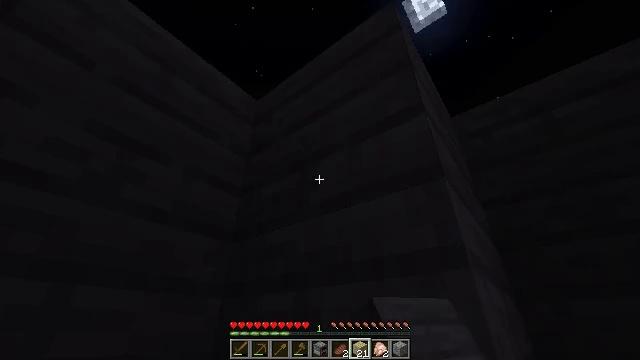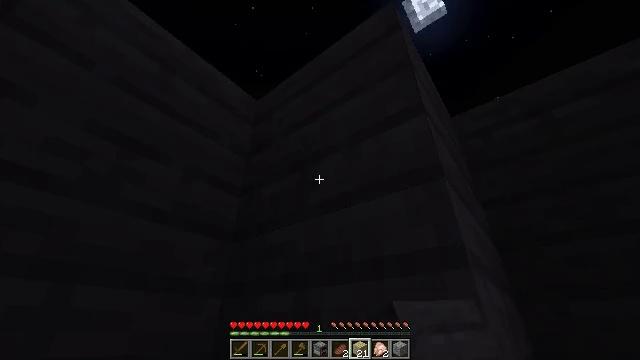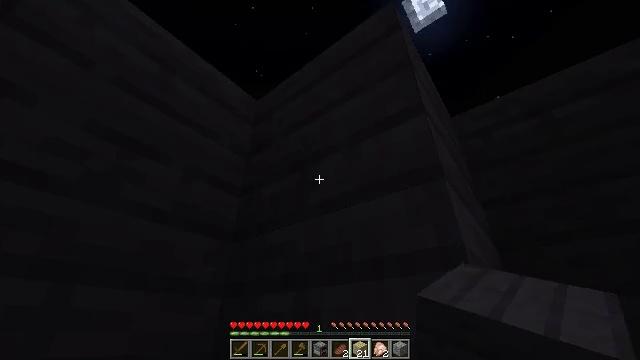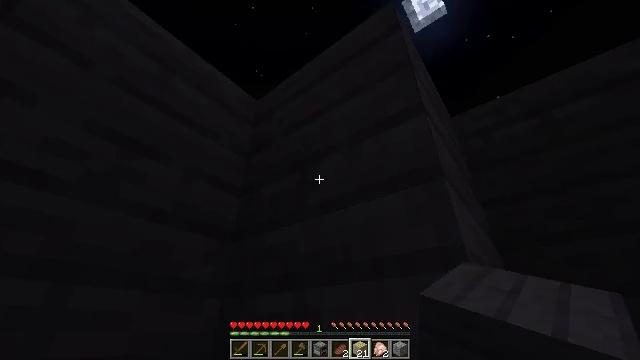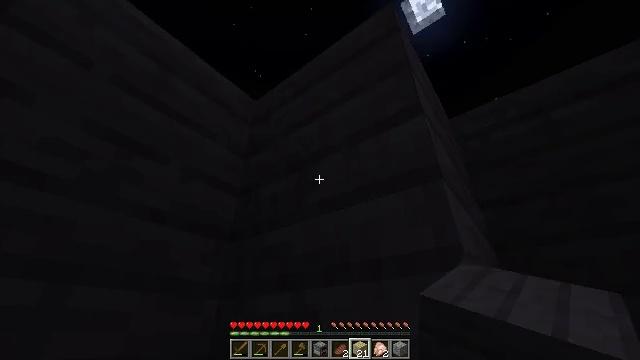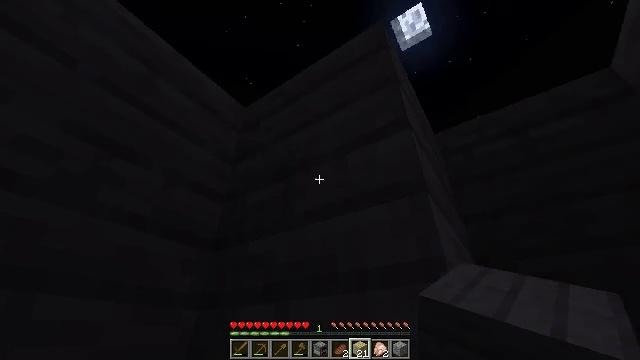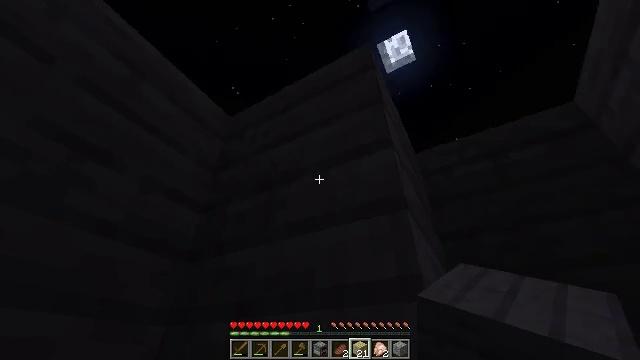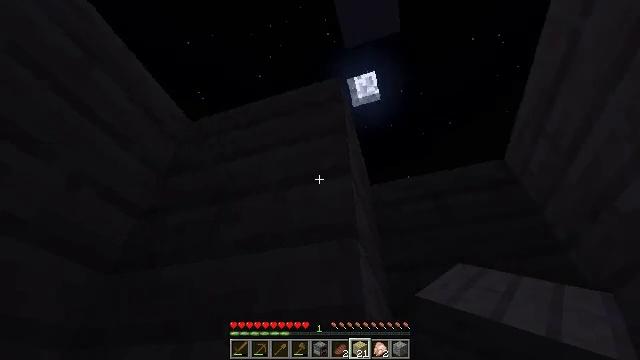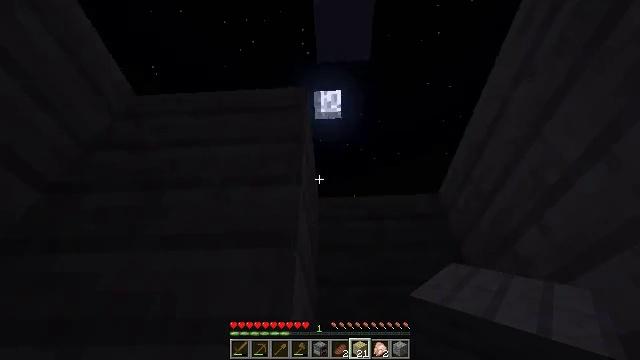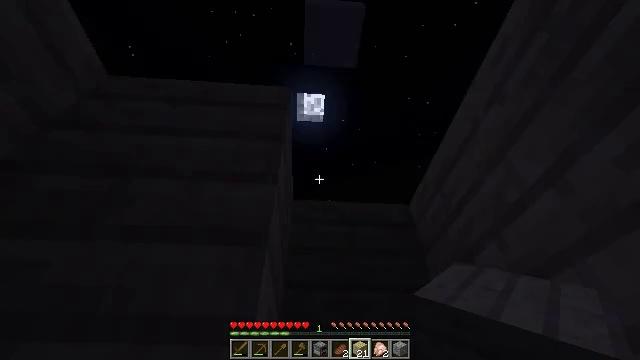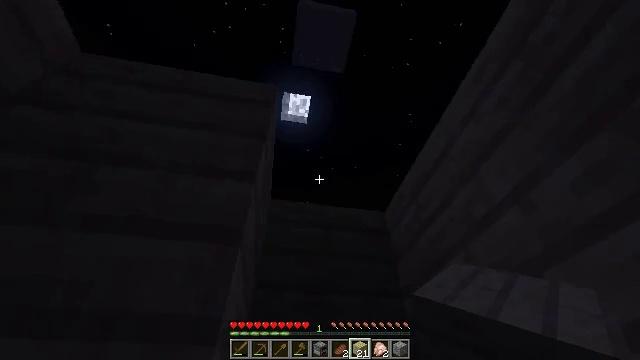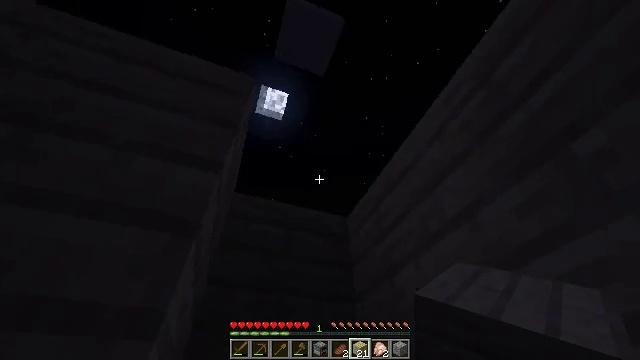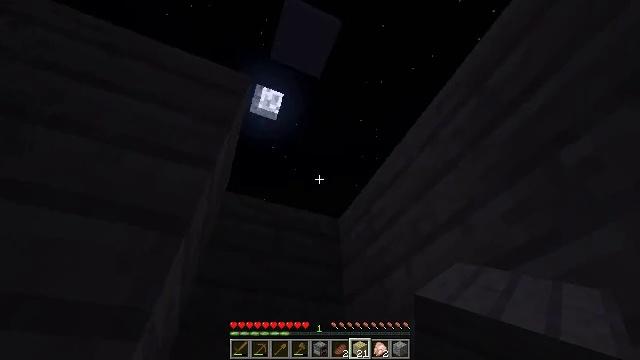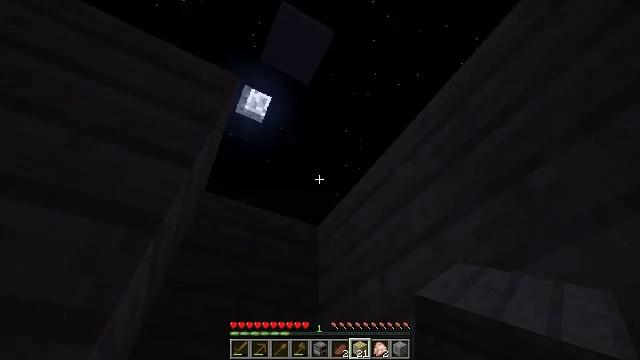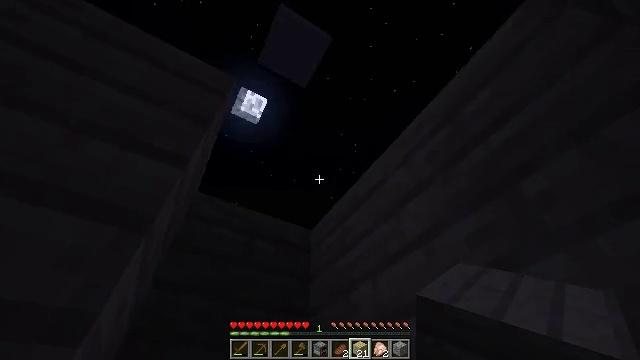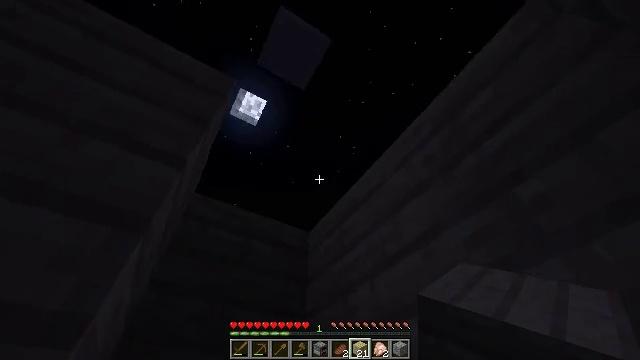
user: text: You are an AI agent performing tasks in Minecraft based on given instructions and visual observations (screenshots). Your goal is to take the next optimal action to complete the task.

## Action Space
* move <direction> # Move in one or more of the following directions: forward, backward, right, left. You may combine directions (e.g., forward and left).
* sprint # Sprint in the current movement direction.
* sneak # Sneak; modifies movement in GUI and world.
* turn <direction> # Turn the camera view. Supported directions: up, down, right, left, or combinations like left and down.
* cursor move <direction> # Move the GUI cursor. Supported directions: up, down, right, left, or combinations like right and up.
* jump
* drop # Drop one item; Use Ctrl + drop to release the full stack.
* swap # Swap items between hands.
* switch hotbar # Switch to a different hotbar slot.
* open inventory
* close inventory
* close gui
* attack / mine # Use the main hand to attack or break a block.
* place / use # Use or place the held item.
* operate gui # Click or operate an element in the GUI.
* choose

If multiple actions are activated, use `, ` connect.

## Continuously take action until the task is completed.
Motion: motion action
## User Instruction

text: Break the existing birch planks.
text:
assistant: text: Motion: no_op
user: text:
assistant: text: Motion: no_op
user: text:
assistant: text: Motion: no_op
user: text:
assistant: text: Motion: no_op
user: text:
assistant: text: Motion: turn right and up
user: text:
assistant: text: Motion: turn right and up
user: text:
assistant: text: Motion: turn right and up
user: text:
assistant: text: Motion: turn right and up
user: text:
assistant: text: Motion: turn right
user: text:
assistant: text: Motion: turn right
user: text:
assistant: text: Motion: turn right
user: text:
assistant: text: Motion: turn right
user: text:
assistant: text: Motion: turn right and up
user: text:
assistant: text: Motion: turn right
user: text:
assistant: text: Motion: no_op
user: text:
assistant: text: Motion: turn right
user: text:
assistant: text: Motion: turn right
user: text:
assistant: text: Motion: turn right
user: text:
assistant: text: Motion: turn right
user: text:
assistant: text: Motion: turn right
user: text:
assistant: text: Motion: turn right
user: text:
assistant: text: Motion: turn right
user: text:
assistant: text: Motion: no_op
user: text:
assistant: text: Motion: no_op
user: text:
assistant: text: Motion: no_op
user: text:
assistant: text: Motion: no_op
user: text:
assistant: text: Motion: no_op
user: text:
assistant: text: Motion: no_op
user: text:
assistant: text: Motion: no_op
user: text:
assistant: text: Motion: no_op